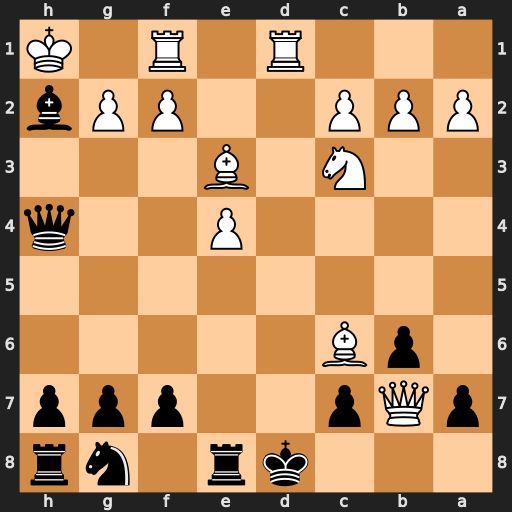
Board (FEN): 3kr1nr/pQp2ppp/1pB5/8/4P2q/2N1B3/PPP2PPb/3R1R1K
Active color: b
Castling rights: -
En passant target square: -
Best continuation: Bd6+ Kg1 Qh2#